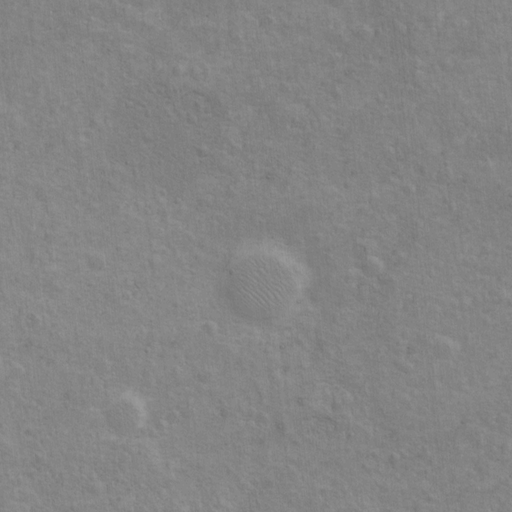
Classes present: Background